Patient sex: M
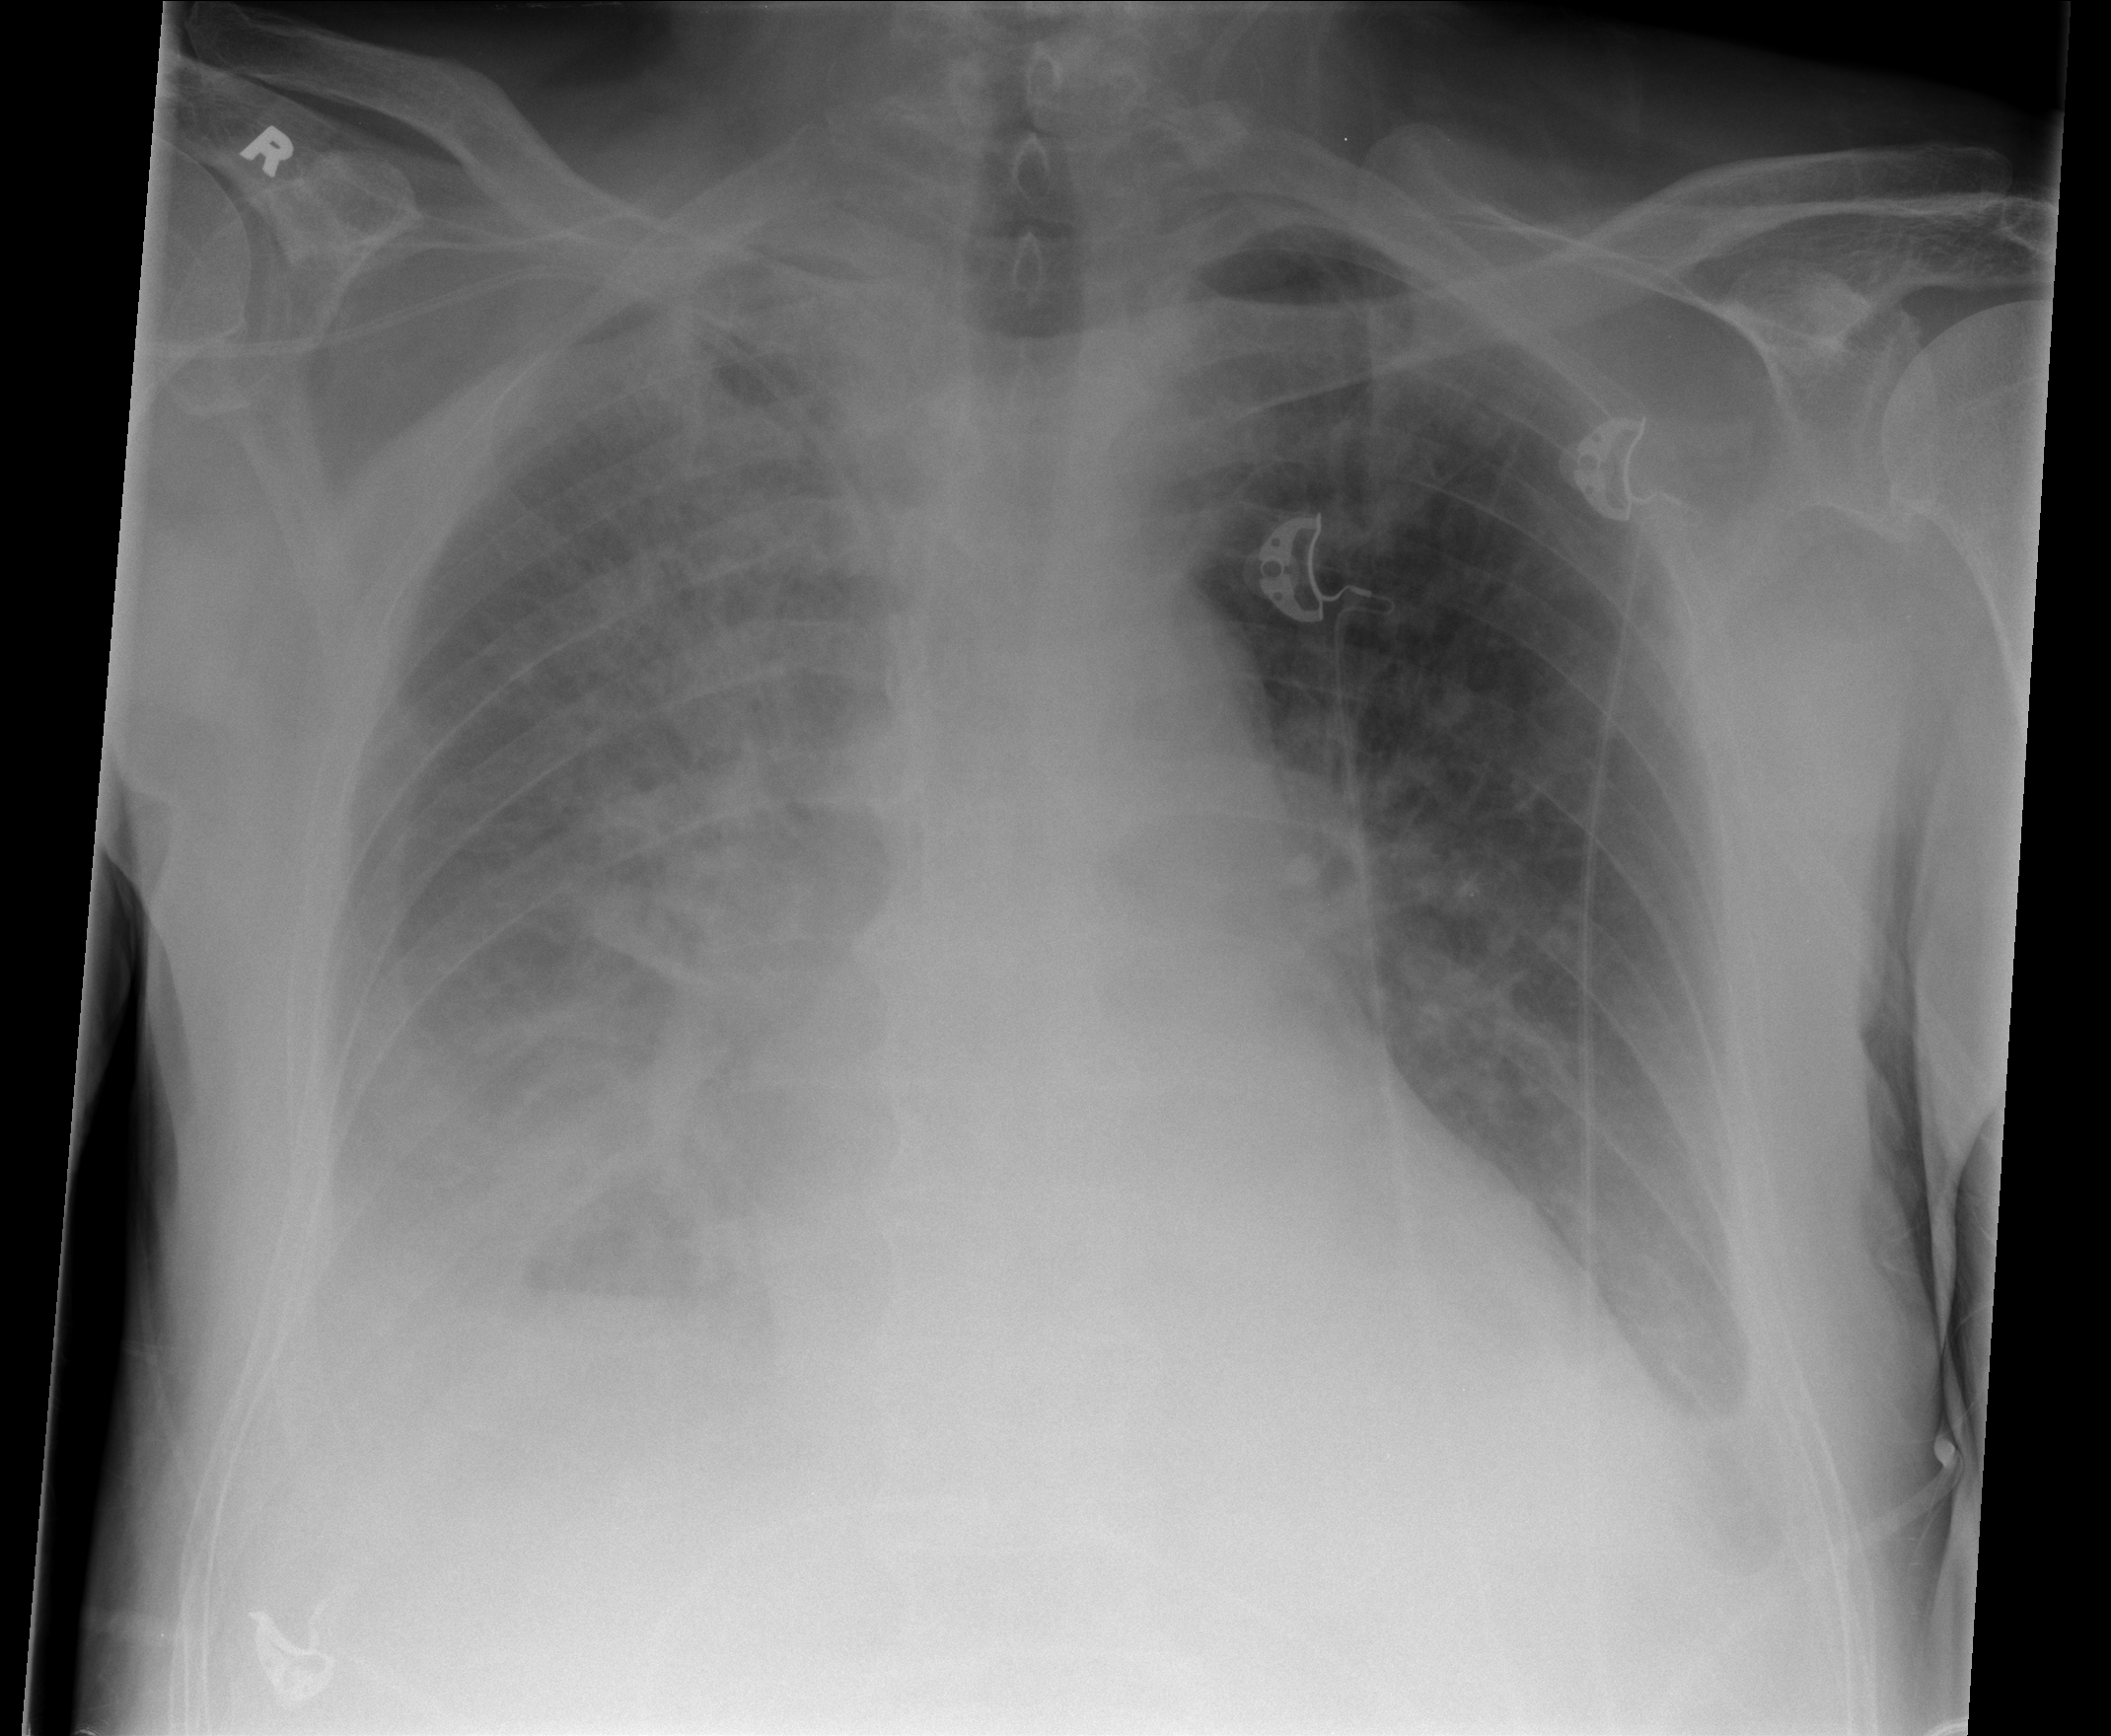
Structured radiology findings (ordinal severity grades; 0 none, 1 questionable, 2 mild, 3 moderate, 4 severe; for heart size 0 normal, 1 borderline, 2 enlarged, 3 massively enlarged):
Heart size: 1
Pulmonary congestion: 3
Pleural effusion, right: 3
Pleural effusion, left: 2
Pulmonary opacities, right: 4
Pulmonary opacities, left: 2
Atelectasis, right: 3
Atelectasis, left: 2